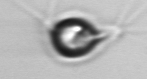
Label: Chrysochromulina